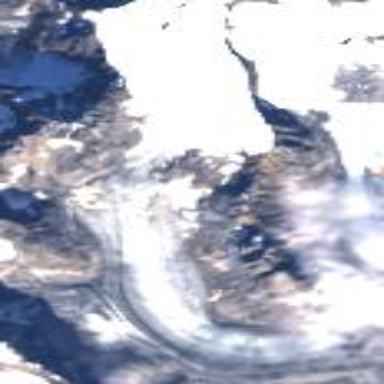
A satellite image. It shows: Majestic glacier in the distance.